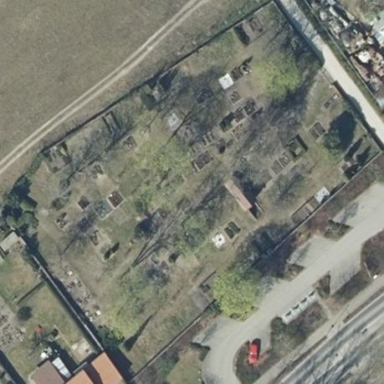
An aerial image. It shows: Cemetery enclosed by fence.